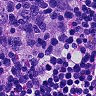
Metastatic tissue present: no